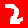
Digit: 2